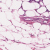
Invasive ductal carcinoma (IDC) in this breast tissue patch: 1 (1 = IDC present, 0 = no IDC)